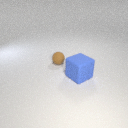
large blue rubber cube to the right of small brown rubber sphere